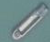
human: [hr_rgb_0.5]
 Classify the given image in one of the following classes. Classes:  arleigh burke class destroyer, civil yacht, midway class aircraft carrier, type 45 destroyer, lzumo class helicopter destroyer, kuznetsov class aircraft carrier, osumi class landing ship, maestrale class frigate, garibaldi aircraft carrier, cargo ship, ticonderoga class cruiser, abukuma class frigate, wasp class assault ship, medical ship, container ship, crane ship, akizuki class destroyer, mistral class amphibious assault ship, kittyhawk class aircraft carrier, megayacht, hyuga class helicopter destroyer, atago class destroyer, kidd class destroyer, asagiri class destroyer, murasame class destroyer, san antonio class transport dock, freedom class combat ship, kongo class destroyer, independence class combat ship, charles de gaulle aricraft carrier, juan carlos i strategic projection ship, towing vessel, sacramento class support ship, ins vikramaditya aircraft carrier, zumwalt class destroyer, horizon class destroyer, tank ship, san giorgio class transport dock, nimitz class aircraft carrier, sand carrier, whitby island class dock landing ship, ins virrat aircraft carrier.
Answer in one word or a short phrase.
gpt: Sand carrier